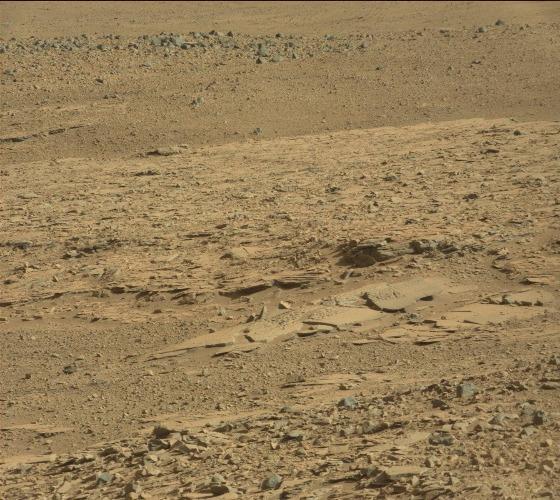
Terrain classes present: Bedrock, Gravel / Sand / Soil, Rock